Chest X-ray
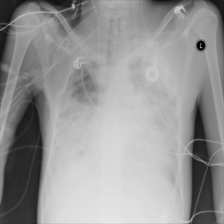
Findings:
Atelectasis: negative
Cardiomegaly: negative
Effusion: negative
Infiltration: positive
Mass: negative
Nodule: negative
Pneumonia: negative
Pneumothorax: negative
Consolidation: negative
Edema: negative
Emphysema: negative
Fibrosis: negative
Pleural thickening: negative
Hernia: negative